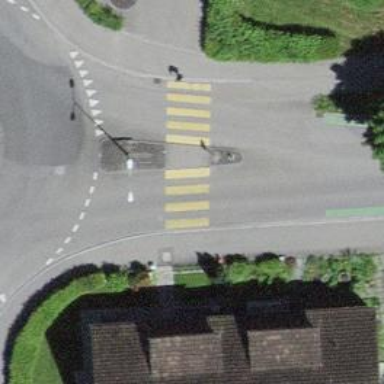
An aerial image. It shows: Uncontrolled zebra crossing with central island.